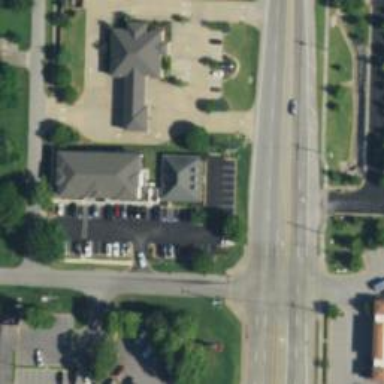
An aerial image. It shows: Healthcare clinic.